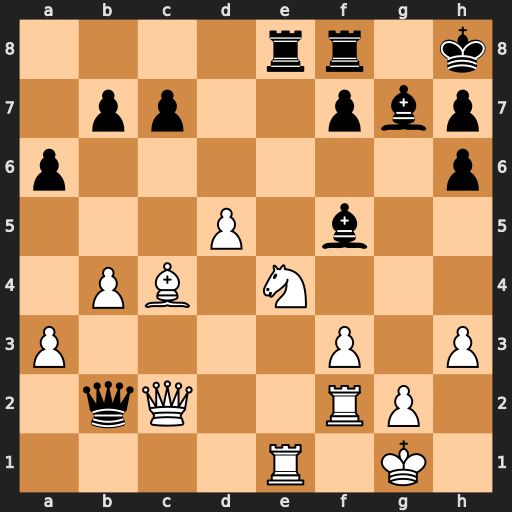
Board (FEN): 4rr1k/1pp2pbp/p6p/3P1b2/1PB1N3/P4P1P/1qQ2RP1/4R1K1
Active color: w
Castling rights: -
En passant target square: -
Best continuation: Qxb2 Bxb2 Rxb2